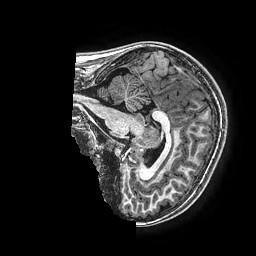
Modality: T1w
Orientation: sagittal
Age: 12
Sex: male
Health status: ill
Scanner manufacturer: ge
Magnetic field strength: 3 T
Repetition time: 0.00766 s
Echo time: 0.003476 s